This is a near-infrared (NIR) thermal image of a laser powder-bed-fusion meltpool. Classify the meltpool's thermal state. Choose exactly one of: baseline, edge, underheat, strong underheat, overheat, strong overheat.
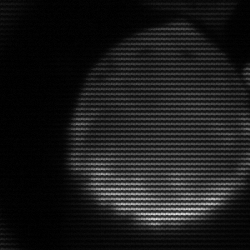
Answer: edge